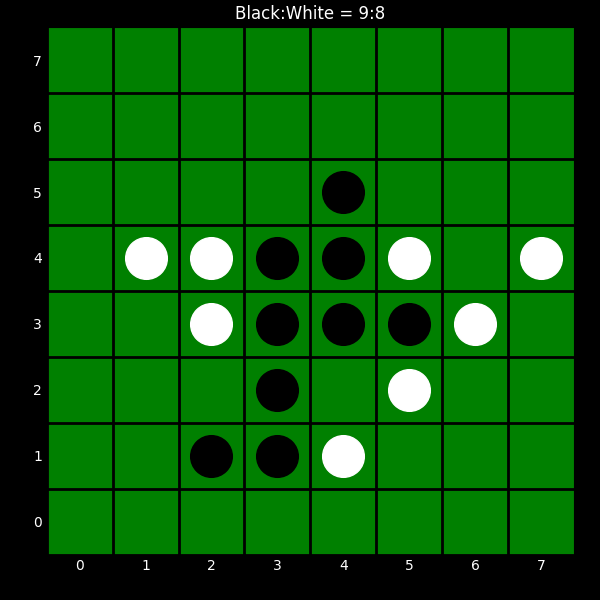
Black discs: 9
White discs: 8